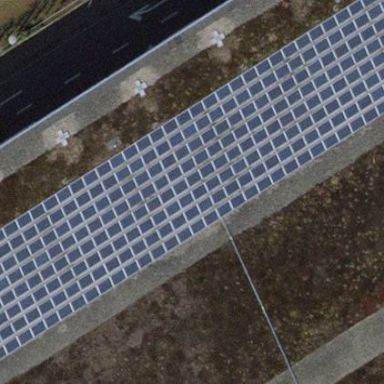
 consisting of solar photovoltaic panels."